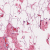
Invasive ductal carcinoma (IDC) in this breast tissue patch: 0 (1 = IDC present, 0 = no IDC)